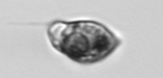
Label: Amphidinium